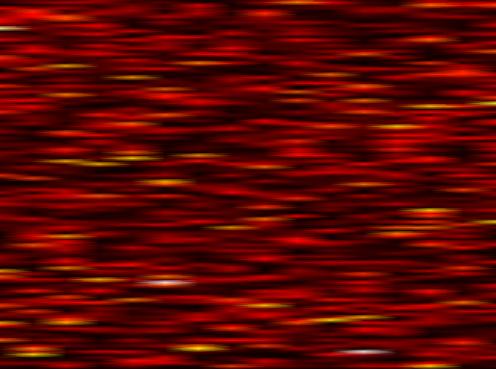
Label: OFDM